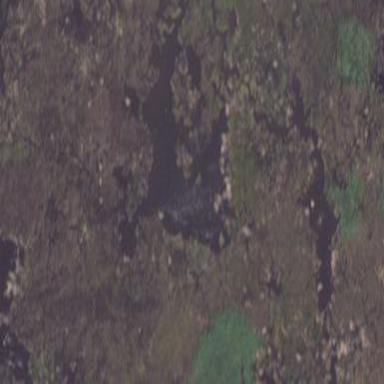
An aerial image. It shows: Peaceful pond surrounded by nature.